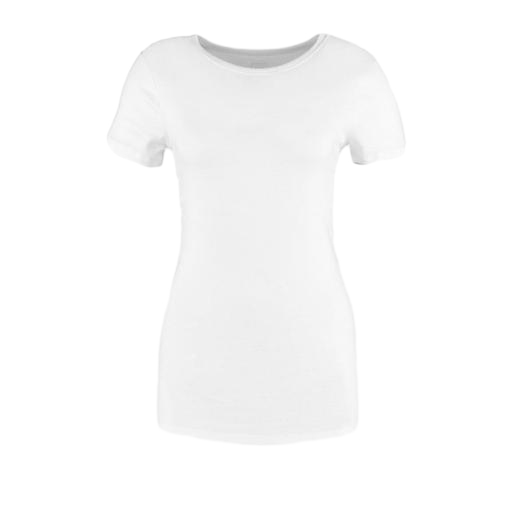
white petite t-shirt only macy, white perfect t-shirt, white tight fitting t shirt, white background